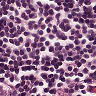
Metastatic tissue present: no